Question: On my MainForm I start a thread which does some SQL-related work. In the meantime I want a new form to show with a Progressbar to confirm that the program is still responding. The Problem I'm having is that the Progressbar doesn't show the correct values. I want the Progressbar to go from Minimum to Maximum over and over, just to ensure the user that the program isn't stuck. However the Progressbar doesn't appear the way I want it to, because It resets when It's reached 2/3 of it's Maximum value. So the Progressbar is showing values from Minimum to 2/3 of Maximum. Below is a picture of when the Progressbar resets to 'Value = 0;'

The MainForm contains the following code:
'''
List<Table> ContentList = new List<Table>();
using (ConnectingForm CF = new ConnectingForm())
{
CF.StartPosition = FormStartPosition.Manual;
CF.Show(this);
Thread thread = new Thread(() => { ContentList = DBL.LoadSQLData(); });
thread.Start();
DBL.SQLdone = false;
while (!DBL.SQLdone);
this.Focus();
CF.Hide();
}
'''
And the ConnectingForm has the following code:
'''
public ConnectingForm()
{
InitializeComponent();
progressBar1.Value = 0;
progressBar1.Minimum = 0;
progressBar1.Maximum = 50;
progressBar1.Step = 1;
timer1.Interval = 25;
timer1.Enabled = true;
}
private void timer1_Tick(object sender, EventArgs e)
{
if (progressBar1.Value < progressBar1.Maximum)
progressBar1.PerformStep();
else
progressBar1.Value = 0;
}
'''
I have also tried to set the Progressbar's value inside the while loop. However the problem still exists: the UI doesn't show the animation of the last 1/3 of the Progressbar Value increase. At the moment the code looks like this:
MainForm:
'''
...
Thread thread = new Thread(() => { ContentList = DBL.LoadSQLData(); });
thread.Start();
DBL.SQLdone = false;
while (!DBL.SQLdone)
{
if (CF.Value == CF.Maximum)
CF.Value = 0;
else
CF.Value += 1;
Thread.Sleep(100);
}
...
'''
While the ConnectingForm looks like this:
'''
public ConnectingForm()
{
InitializeComponent();
progressBar1.Value = 0;
progressBar1.Minimum = 0;
progressBar1.Maximum = 20;
progressBar1.Step = 1;
}
public int Value
{
set { progressBar1.Value = value; }
get { return progressBar1.Value; }
}
public int Maximum
{
get { return progressBar1.Maximum; }
}
'''
Which still gives the same results. The Progressbar only show the Value 0 to 2/3, and then it is reset.
I'm hoping that someone can help me figure out what I'm doing wrong.
Thanks in advance!
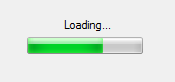
Answer: I think the 'ProgressBar' is designed to indicate a little slow progress, such fast or rapid progress (which changes 1/50 in 25 miliseconds) can't be updated correctly (in time). While the 'ProgressBar.Value' is still increased and reaches the maximum value to restart the loop. At that time, the 'ProgressBar' visual indicator just reaches at '2/3' of the maximum value (delayed compared with the actual 'Value'), but somehow it updates the visual indicator right when the value '0' is set and the '1/3' remaining visual indicator is not updated/drawn/rendered. If you increase the 'Interval' of your timer such as to '1000', you can see it run through all the bar before restarting from beginning. I think it's by design and can't change the way it works. You have some options here (I can think of):
'''
1. Try creating your own progress indicator and make it update the visual indicator the way you want, however I think it may cause some small issue related to performance.
2. Try cutting off the 'non-updated visual part of your ProgressBar' using 'Region' property like this:
//First, try drawing the length of your ProgressBar more because we have to cut off the remaining non-updated visual part of it.
yourProgressBar.Region = new Region(new Rectangle(Point.Empty, new Size(2*yourProgressBar.Width/3, yourProgressBar.Height)));//placing this in your Form constructor is OK.
'''
Maybe you have to test if it runs through all the length of your progressbar and correct the 'Width' of the 'Rectangle' passed in the 'Region' accordingly.
## UPDATE
In fact 'ProgressBar' supports working progress indicator (without caring about percentage), I think you may want to use it without creating any other control or using a third-party control. All you need is here:
'''
yourProgressBar.Style = ProgressBarStyle.Marquee;
yourProgressBar.MarqueeAnimationSpeed = 1;//Change the speed of marquee animation
//You don't need any timer to change its Value at all.
'''